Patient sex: M
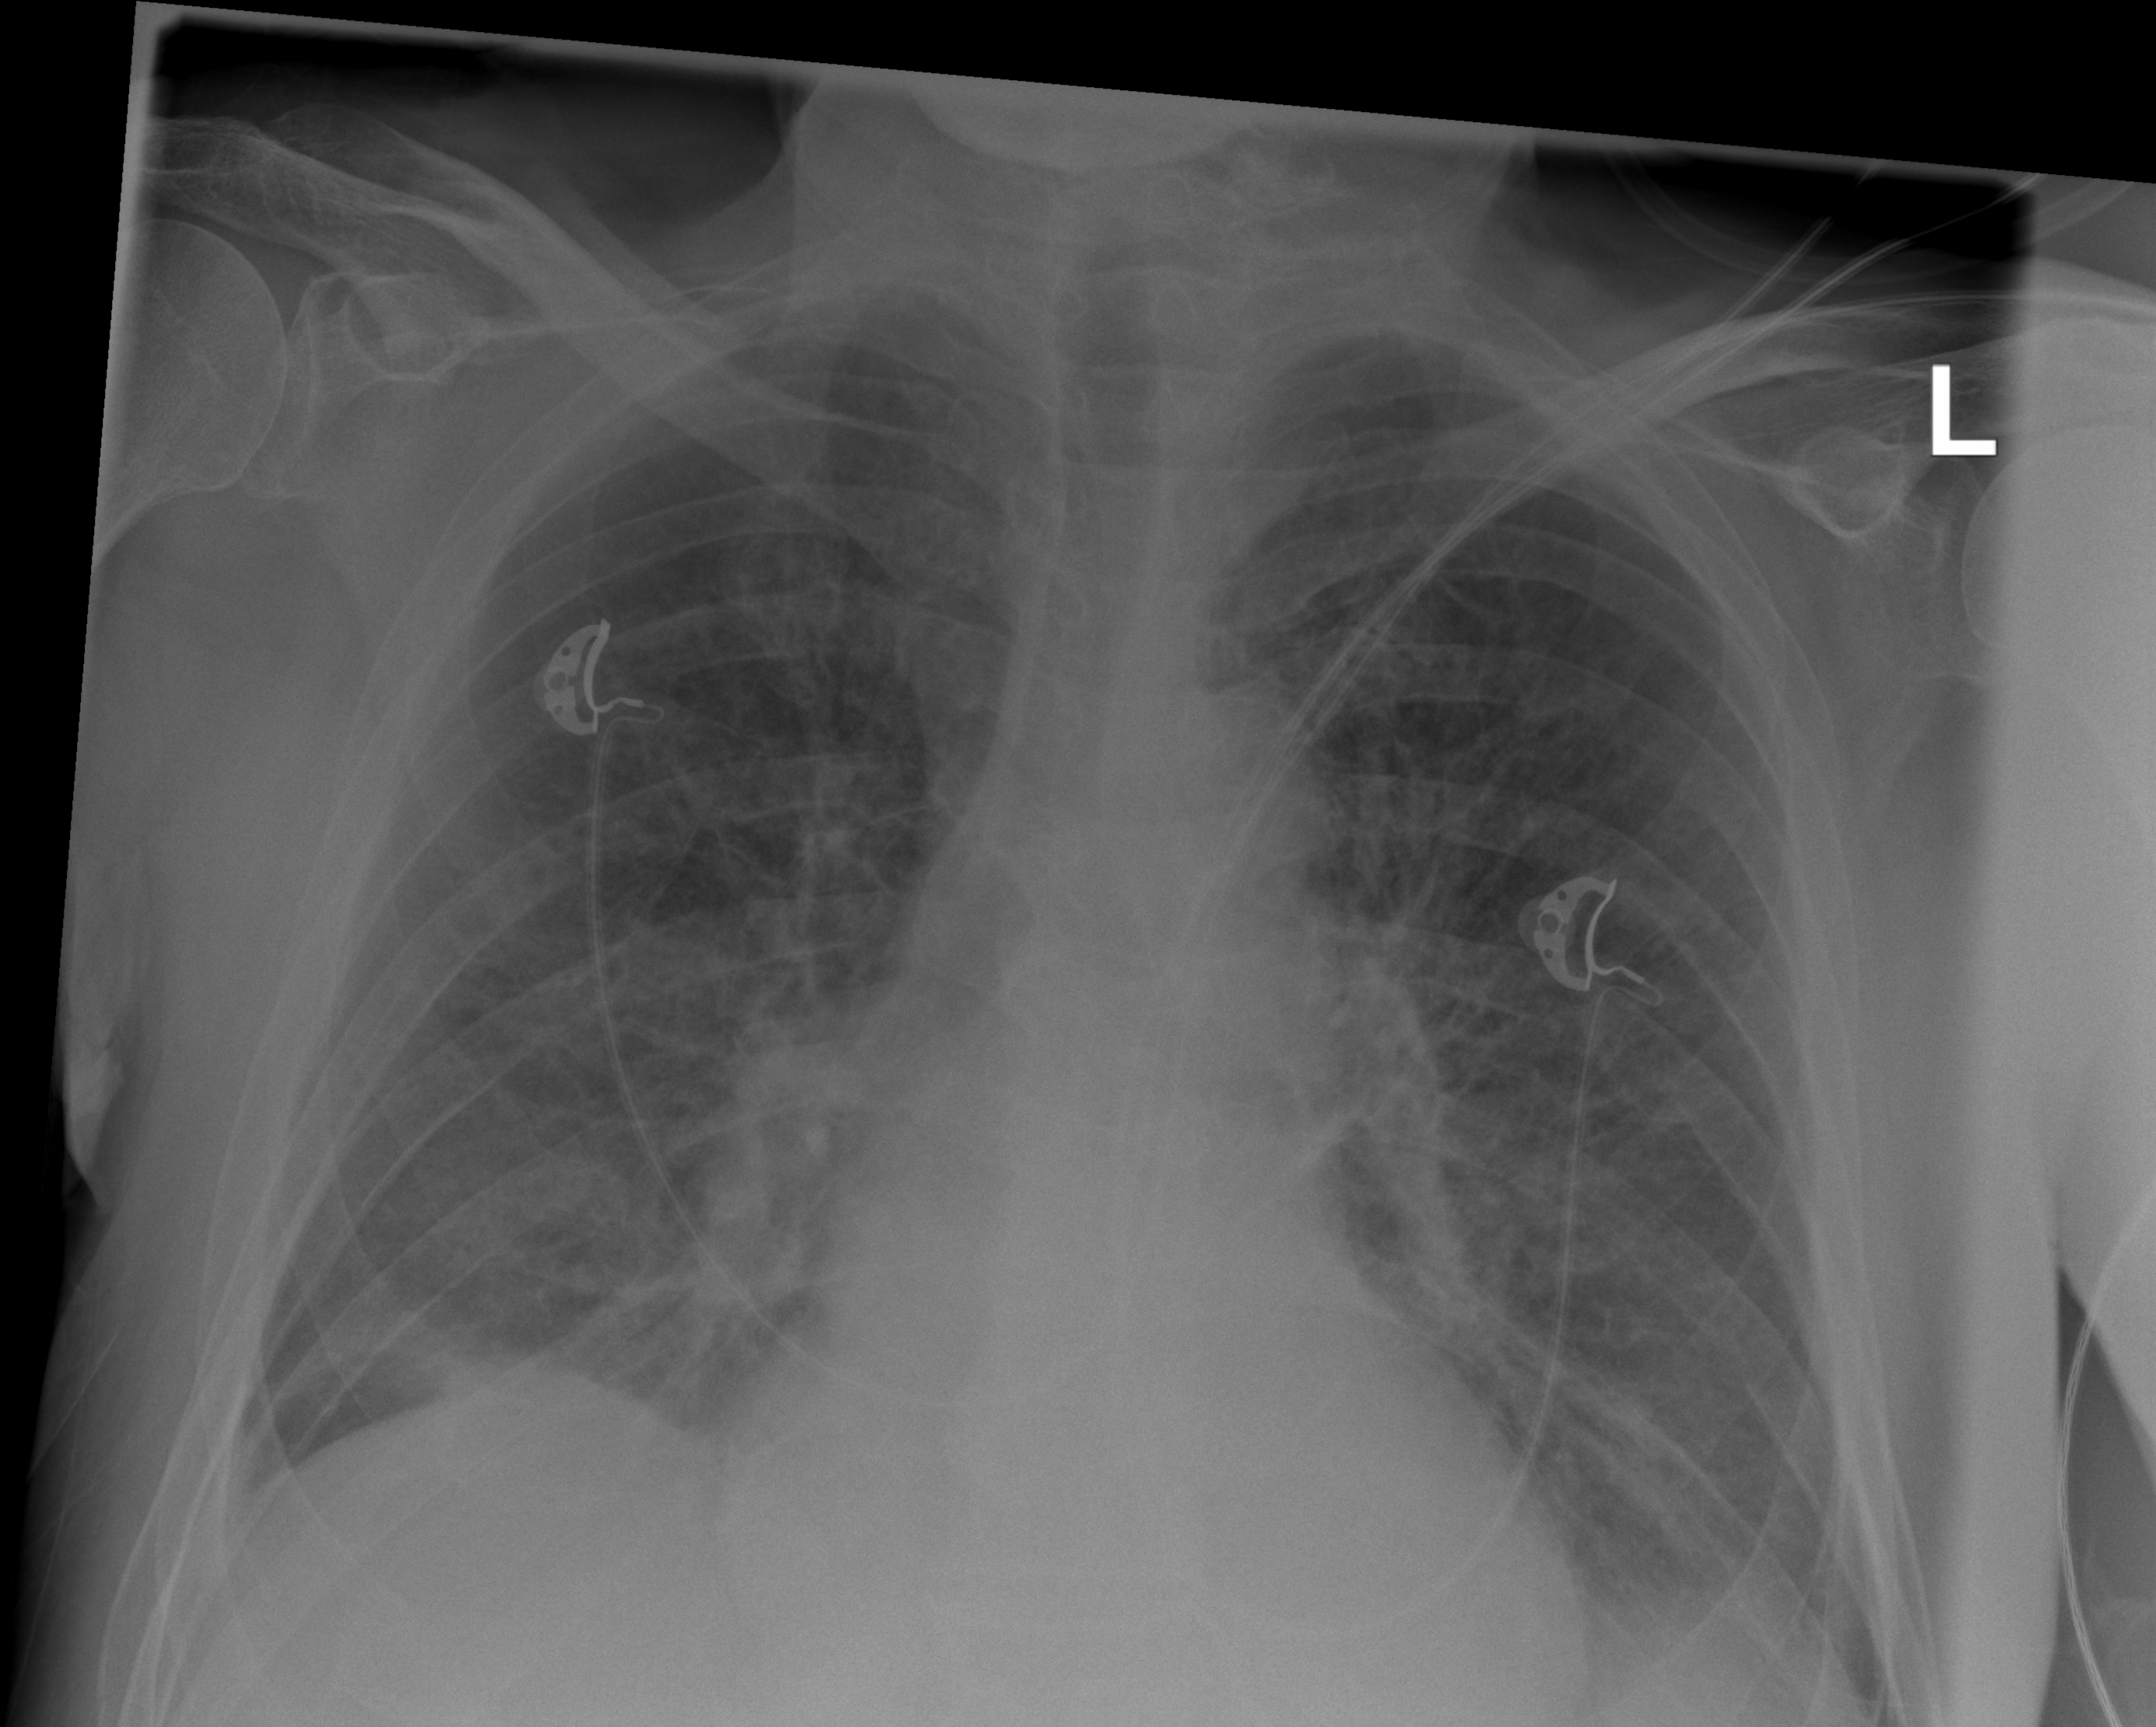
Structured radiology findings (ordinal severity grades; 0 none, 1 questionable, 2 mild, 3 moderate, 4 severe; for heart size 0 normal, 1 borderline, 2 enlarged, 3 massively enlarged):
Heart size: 2
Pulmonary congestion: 2
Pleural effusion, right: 1
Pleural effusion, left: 2
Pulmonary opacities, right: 0
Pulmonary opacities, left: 0
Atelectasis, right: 2
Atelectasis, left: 2